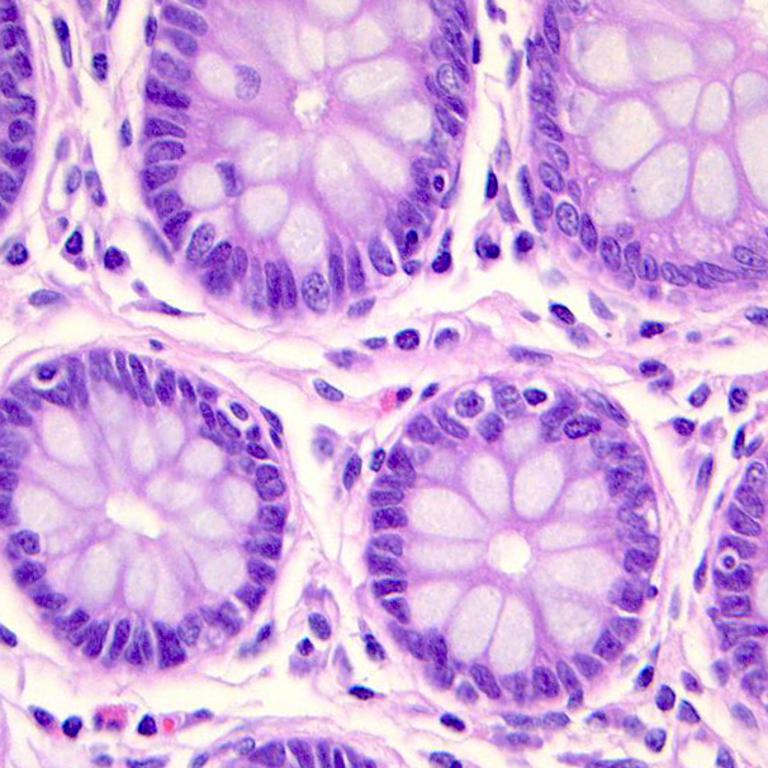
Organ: colon
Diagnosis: benign